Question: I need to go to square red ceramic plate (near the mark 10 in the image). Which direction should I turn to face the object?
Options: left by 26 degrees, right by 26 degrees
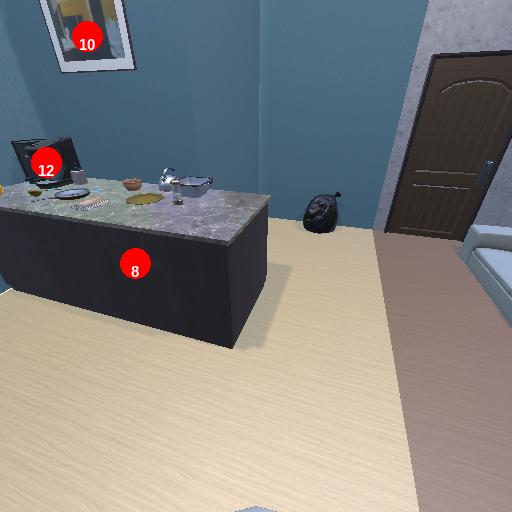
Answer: left by 26 degrees